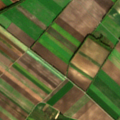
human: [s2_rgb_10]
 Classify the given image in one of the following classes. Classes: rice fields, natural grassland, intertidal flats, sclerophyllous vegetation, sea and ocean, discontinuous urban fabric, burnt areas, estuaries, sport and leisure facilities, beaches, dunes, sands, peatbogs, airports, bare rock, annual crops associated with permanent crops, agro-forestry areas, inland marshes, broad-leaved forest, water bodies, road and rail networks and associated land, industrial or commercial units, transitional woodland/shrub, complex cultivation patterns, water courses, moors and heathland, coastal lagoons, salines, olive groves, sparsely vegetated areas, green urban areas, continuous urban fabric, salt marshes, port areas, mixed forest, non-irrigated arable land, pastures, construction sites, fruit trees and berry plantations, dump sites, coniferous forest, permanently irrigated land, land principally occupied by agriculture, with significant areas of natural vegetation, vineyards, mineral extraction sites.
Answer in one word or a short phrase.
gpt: non-irrigated arable land, vineyards